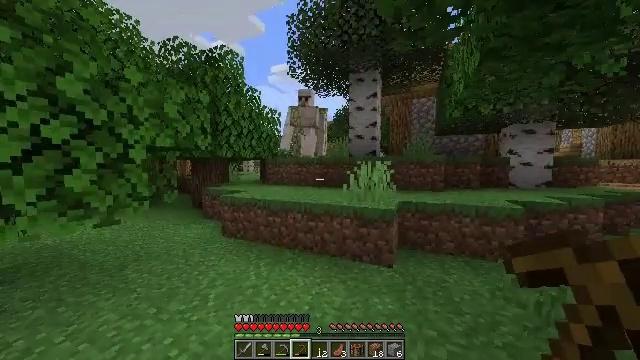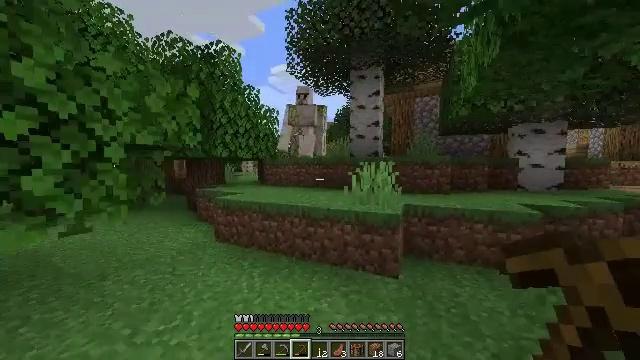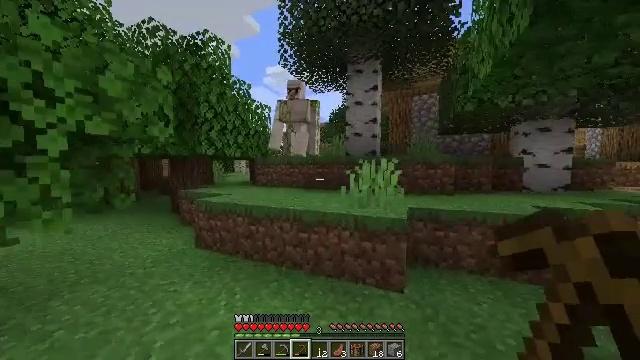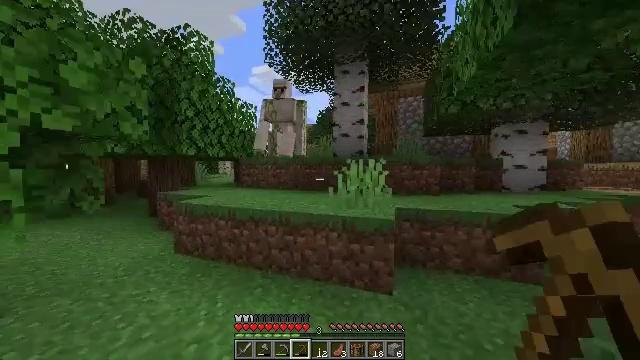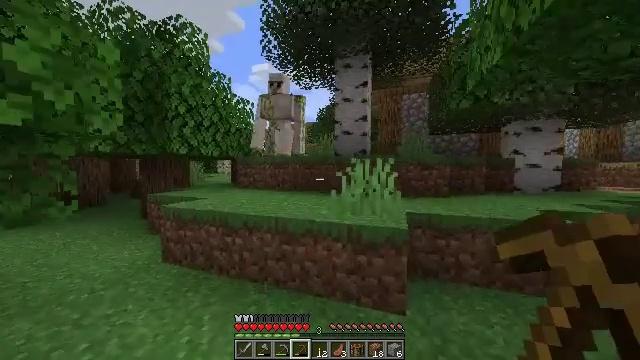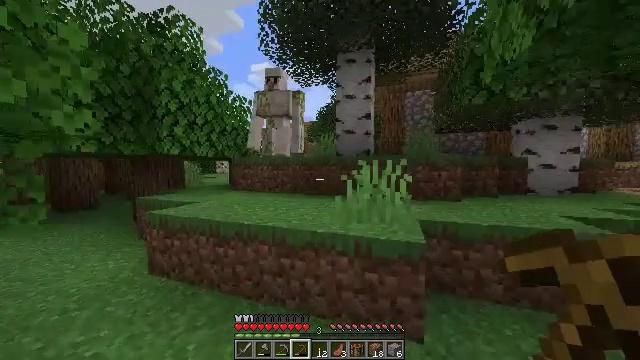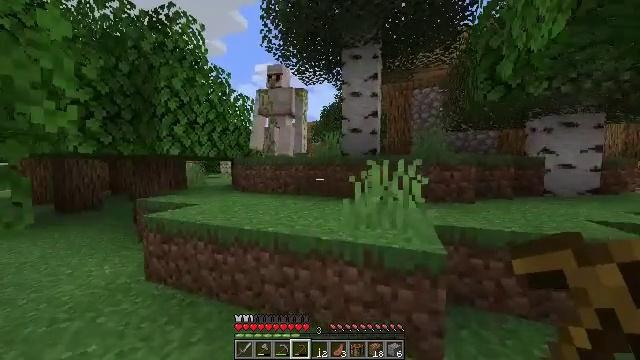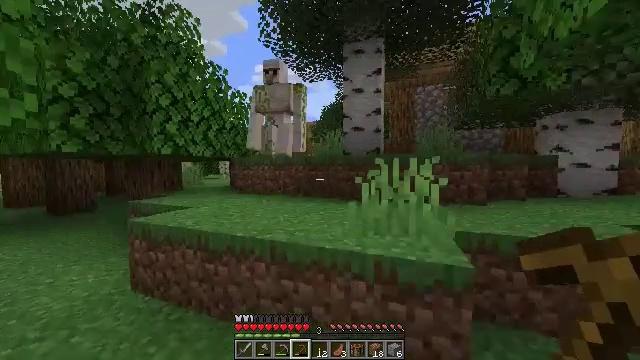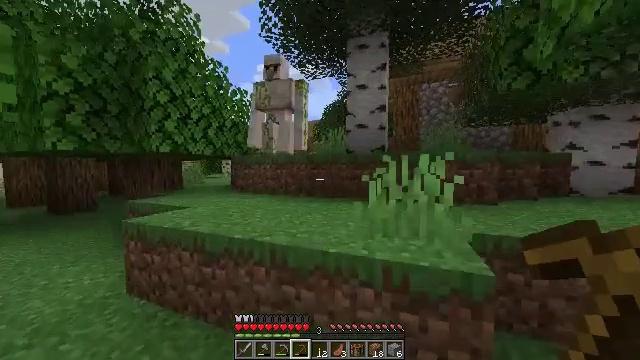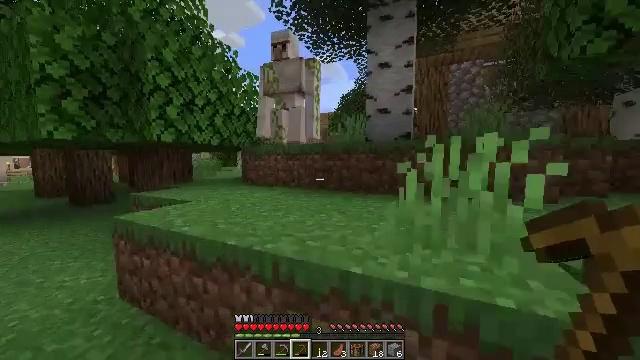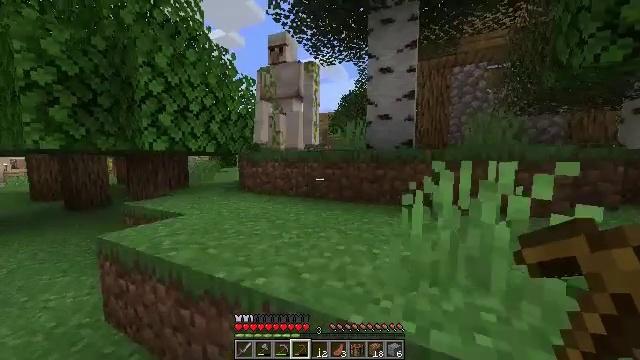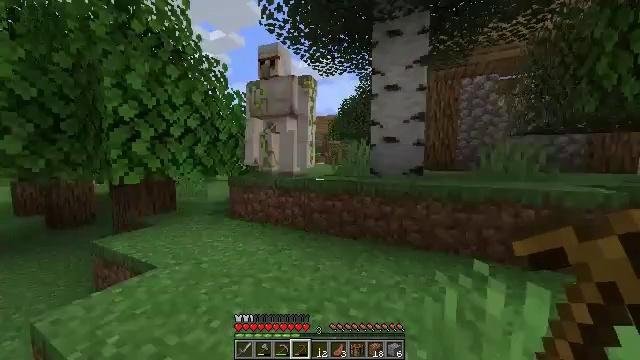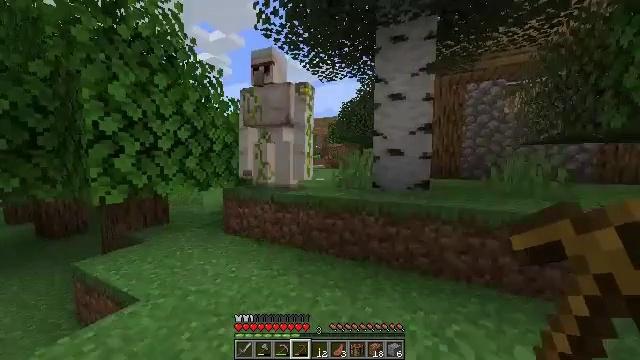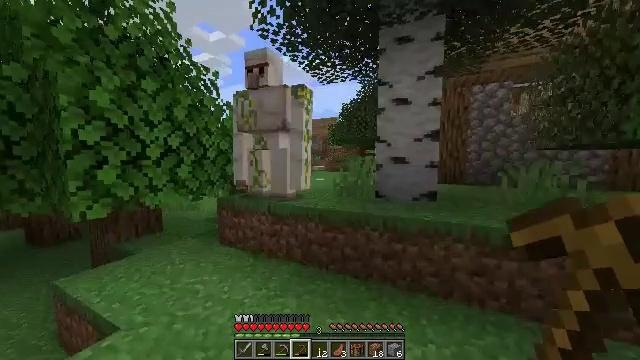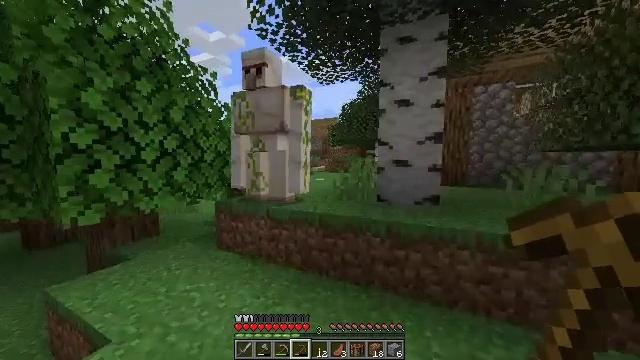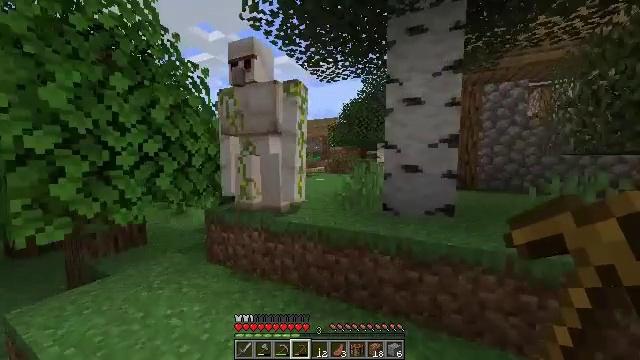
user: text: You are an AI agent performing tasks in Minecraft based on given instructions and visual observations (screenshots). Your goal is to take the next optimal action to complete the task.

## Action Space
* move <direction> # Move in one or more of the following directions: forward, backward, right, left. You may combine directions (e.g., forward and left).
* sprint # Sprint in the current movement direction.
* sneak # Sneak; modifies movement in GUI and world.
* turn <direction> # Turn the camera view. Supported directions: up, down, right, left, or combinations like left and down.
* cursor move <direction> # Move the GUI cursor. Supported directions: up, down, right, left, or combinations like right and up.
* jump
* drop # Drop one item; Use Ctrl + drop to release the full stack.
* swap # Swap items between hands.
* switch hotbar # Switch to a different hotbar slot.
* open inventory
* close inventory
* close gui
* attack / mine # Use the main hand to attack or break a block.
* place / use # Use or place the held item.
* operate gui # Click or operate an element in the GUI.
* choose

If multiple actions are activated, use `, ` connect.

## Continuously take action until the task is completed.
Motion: motion action
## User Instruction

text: Harvest hay blocks from the village.
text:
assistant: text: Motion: move forward
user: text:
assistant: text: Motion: move forward, turn right
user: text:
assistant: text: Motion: move forward, turn right
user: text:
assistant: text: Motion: move forward
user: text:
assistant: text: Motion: move forward
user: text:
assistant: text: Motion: move forward, turn left
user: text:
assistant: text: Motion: move forward
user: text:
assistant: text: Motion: move forward
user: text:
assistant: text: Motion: move forward, turn left and down
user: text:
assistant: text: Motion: move forward, jump
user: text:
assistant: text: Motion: move forward, jump
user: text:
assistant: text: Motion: move forward, jump
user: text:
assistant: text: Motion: move forward
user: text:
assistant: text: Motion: move forward
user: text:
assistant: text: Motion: move forward
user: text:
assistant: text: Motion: move forward
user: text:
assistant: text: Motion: move forward
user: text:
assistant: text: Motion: move forward
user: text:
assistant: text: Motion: move forward
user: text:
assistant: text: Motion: move forward
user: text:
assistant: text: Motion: move forward, turn right, jump
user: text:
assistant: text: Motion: move forward, jump
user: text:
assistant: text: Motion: move forward, jump
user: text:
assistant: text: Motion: move forward
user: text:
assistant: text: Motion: move forward
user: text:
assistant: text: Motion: move forward
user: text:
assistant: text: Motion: move forward, sprint
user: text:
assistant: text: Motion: move forward, sprint
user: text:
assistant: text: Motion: move forward, sprint, turn right and down
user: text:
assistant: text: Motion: move forward, turn right